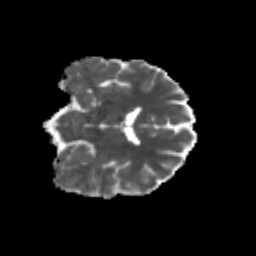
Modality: MD
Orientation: coronal
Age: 29
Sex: male
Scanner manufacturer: siemens
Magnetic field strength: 3 T
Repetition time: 3.5 s
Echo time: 0.113 s